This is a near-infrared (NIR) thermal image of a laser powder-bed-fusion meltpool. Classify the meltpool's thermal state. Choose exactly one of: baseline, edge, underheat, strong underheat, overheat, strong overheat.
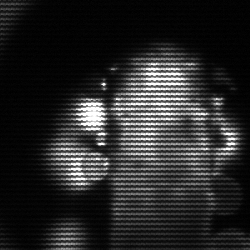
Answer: strong underheat